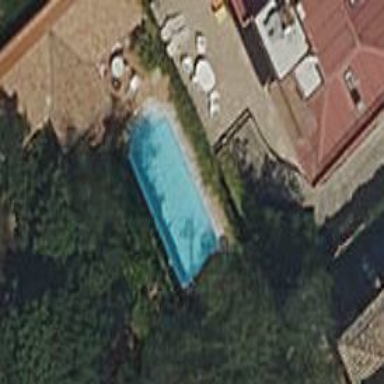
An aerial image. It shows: Swimming pool located in leisure land.